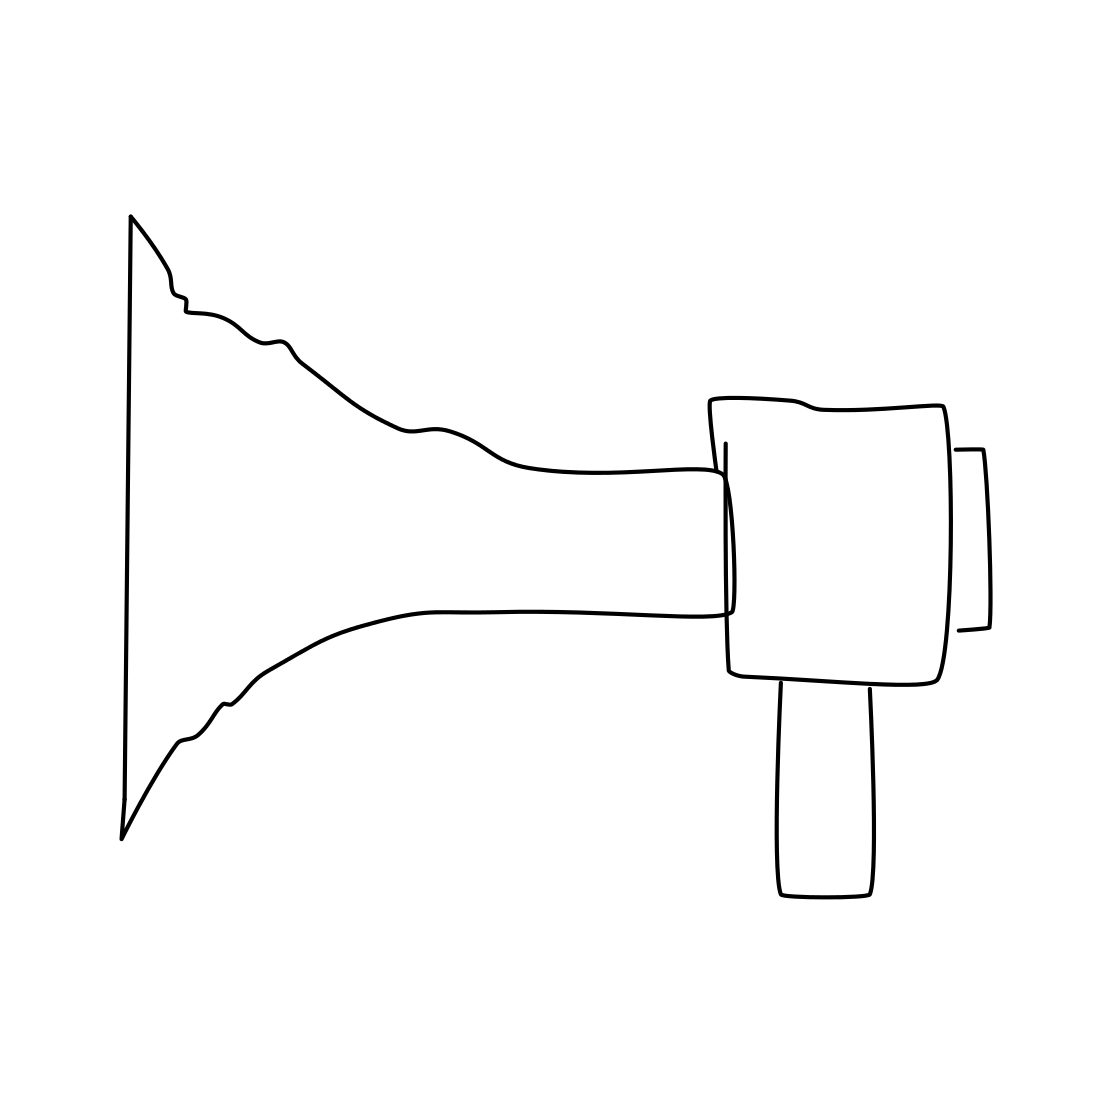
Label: megaphone